Interaction volume radius: 5 \u00c5
Interaction volume height: 30 \u00c5
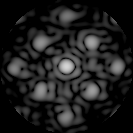
Disorder parameter: 0.2721